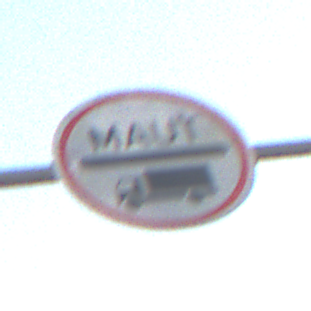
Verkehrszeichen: Mautpflicht
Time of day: SunriseSunset
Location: Outdoor (Nature)
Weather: Clear
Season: NotSpecified
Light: Natural